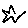
Label: star